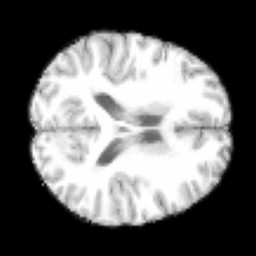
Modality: T1w
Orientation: axial